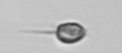
Label: Acanthoica_quattrospina